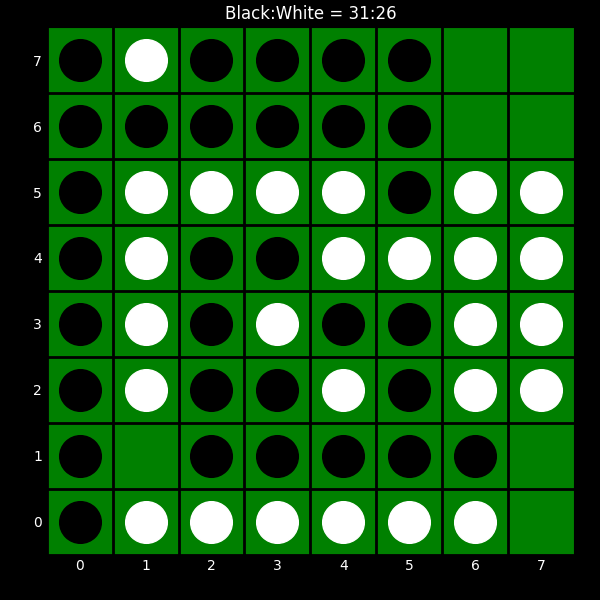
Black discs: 31
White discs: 26